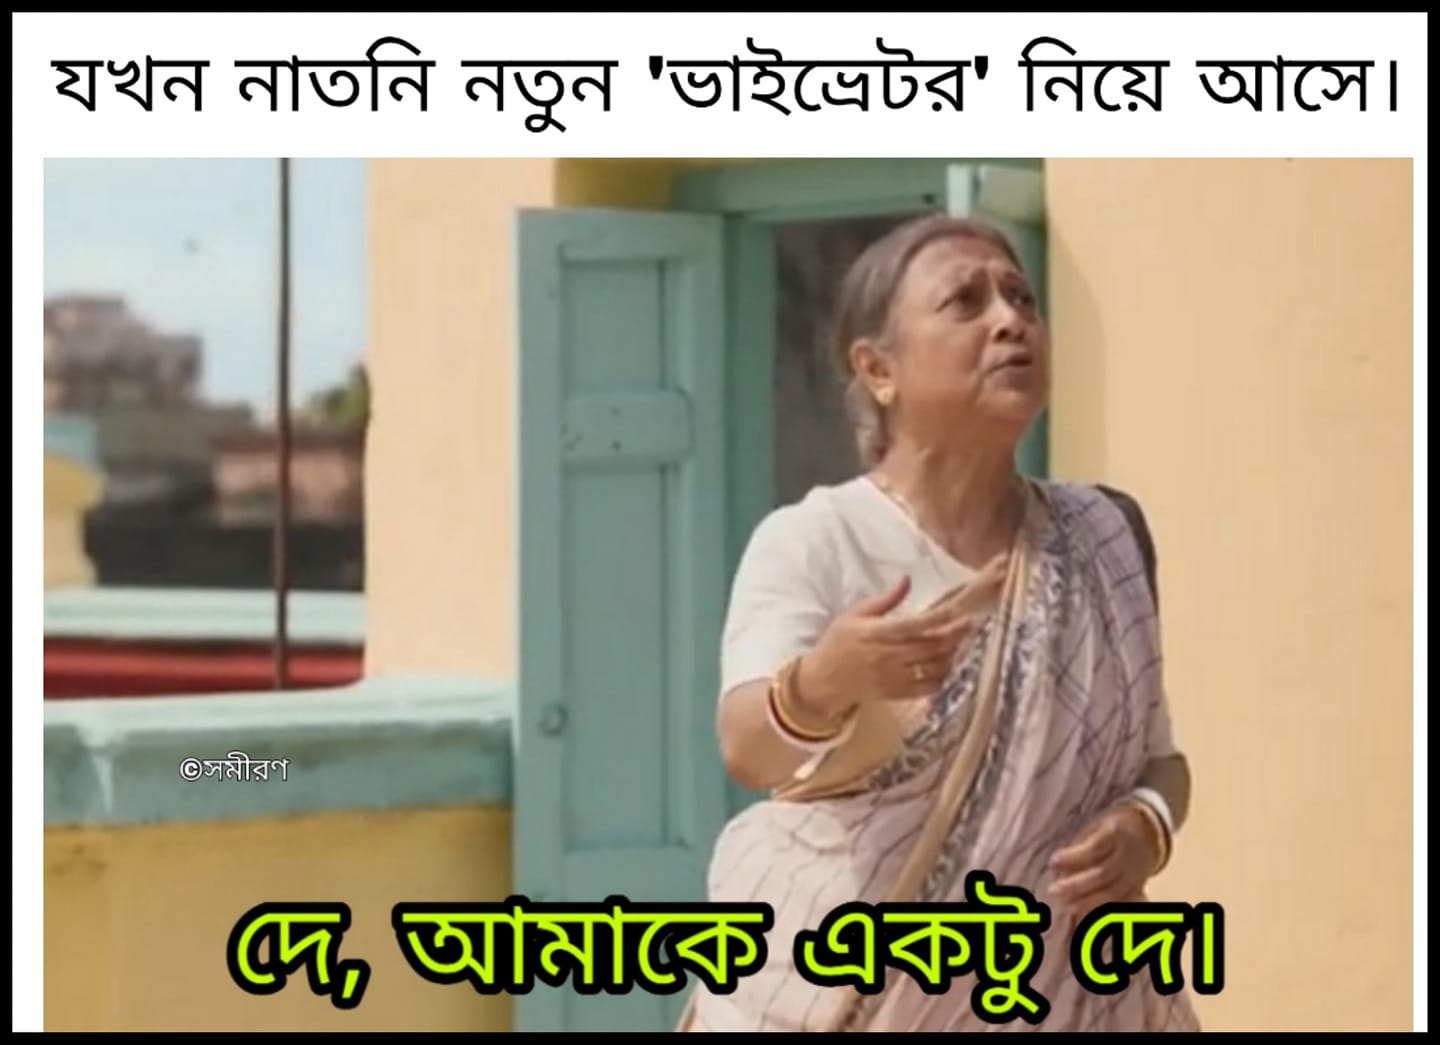
Caption: যখন নাতনি নতুন ' ভাইভ্রেটর ' নিয়ে আসে     দে , আমাকে একটু দে ।
Label: hate